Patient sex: F
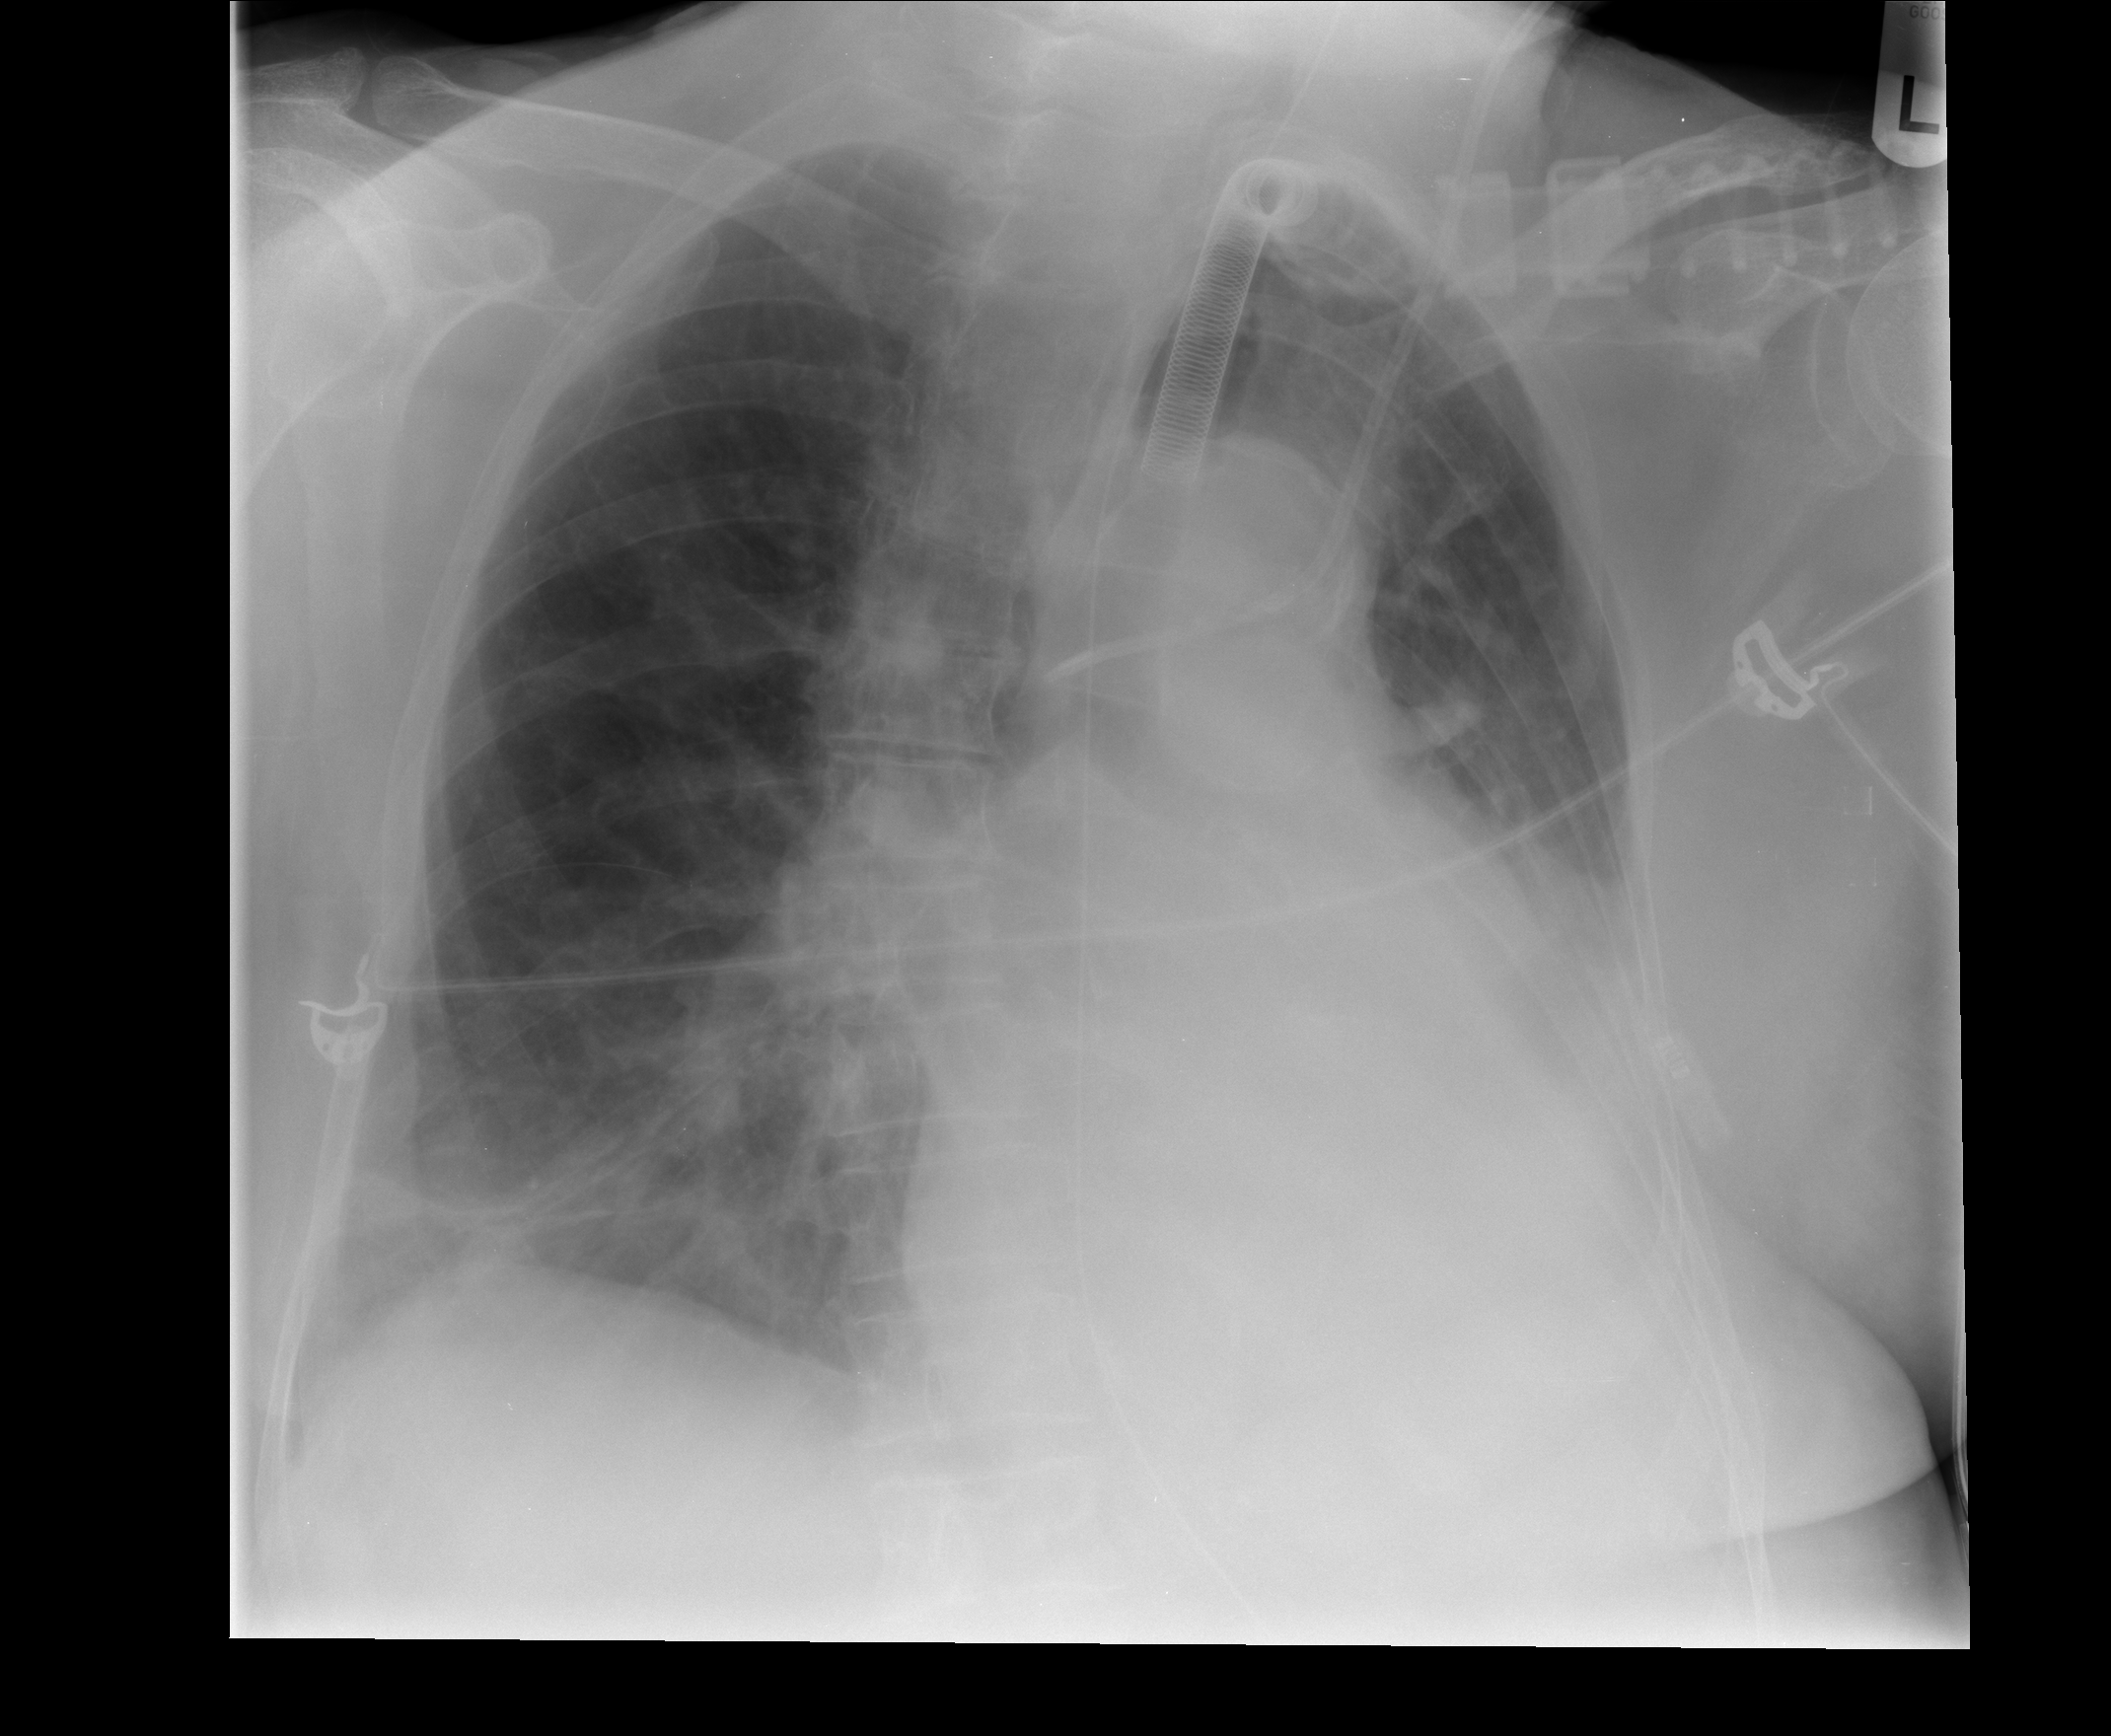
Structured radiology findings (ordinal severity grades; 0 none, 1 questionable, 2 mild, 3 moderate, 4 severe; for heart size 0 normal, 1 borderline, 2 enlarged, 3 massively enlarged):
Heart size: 2
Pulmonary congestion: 0
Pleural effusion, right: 0
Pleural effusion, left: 0
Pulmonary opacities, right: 2
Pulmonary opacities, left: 0
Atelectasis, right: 2
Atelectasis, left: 0